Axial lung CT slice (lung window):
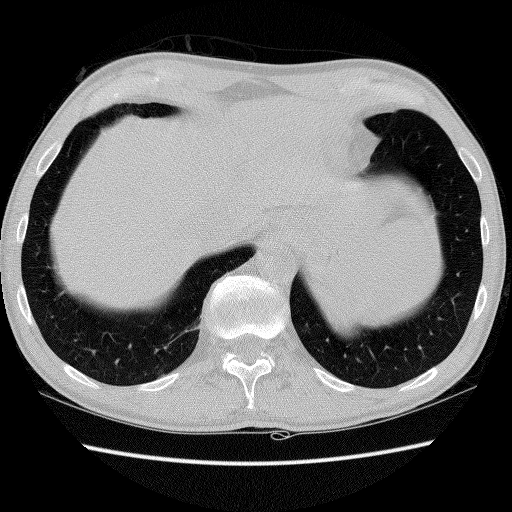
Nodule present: no